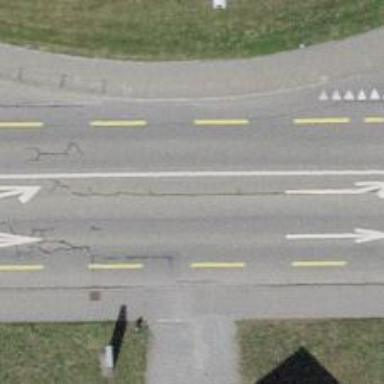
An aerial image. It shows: Primary highway with dedicated lane for cyclists.